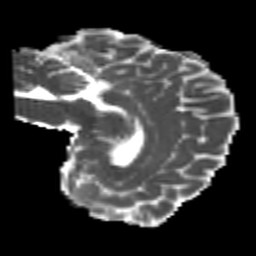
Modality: MD
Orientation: sagittal
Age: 20
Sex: male
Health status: healthy
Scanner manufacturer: philips
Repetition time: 7.476 s
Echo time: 0.08753 s